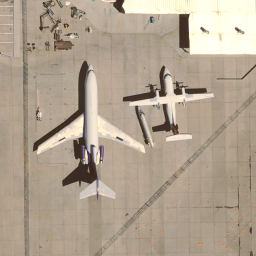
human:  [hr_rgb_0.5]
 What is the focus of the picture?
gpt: airplane